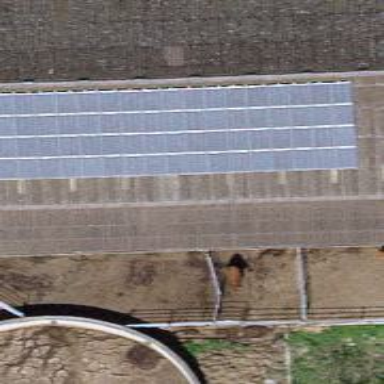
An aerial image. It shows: Solar power generator.